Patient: sex M, age 65
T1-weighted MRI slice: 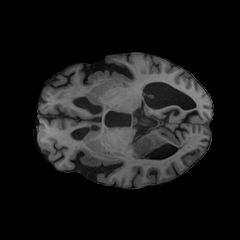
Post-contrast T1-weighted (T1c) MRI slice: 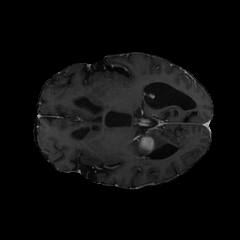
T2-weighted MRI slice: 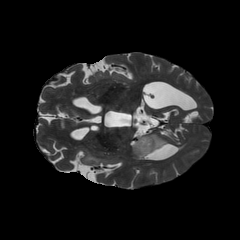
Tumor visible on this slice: yes
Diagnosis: Glioblastoma, IDH-wildtype
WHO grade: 4